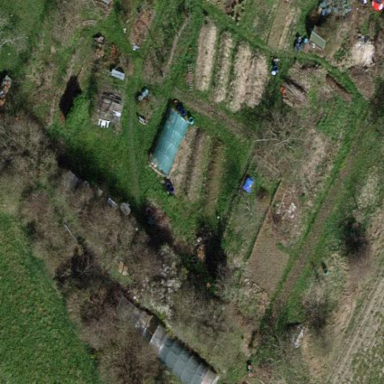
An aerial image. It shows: Area designated for allotments.